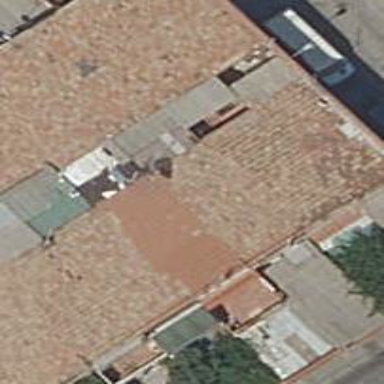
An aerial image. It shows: Terrace building.